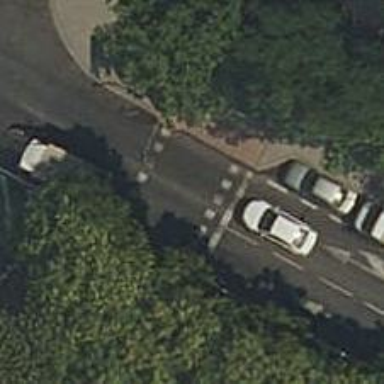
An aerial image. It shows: Crossing with traffic signals.